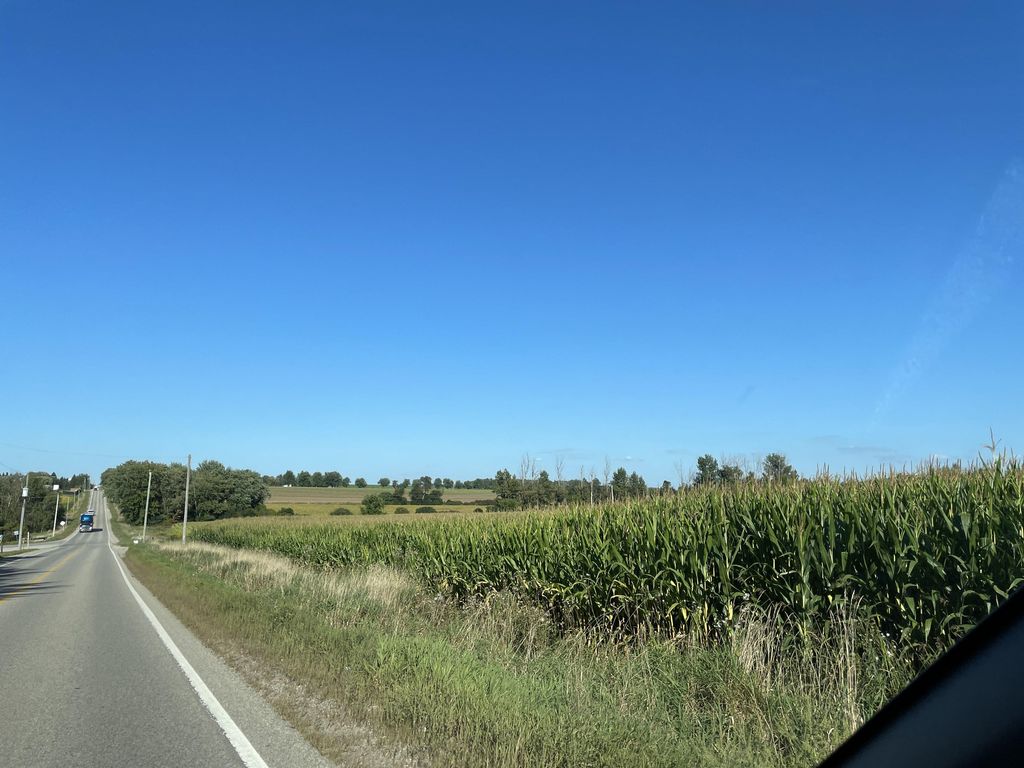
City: kitchener-waterloo